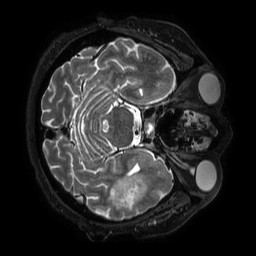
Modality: T2w
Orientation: axial
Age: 63
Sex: male
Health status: ill
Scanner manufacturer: philips
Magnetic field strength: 3 T
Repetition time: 3.5 s
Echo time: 0.3 s